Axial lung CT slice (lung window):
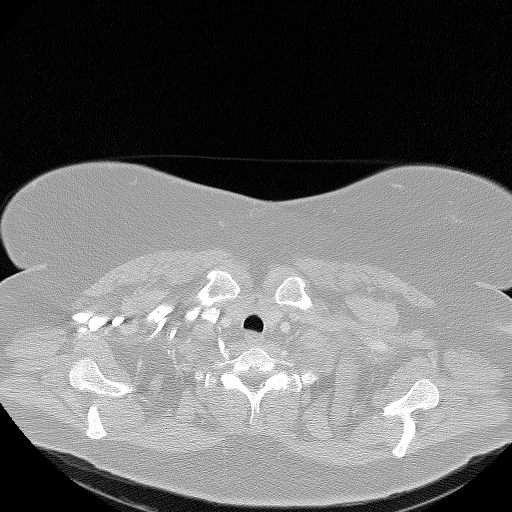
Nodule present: no